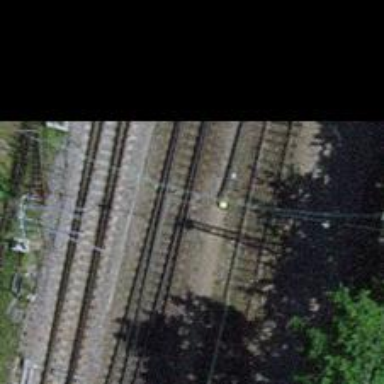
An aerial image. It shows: Railway with electrified contact lines.